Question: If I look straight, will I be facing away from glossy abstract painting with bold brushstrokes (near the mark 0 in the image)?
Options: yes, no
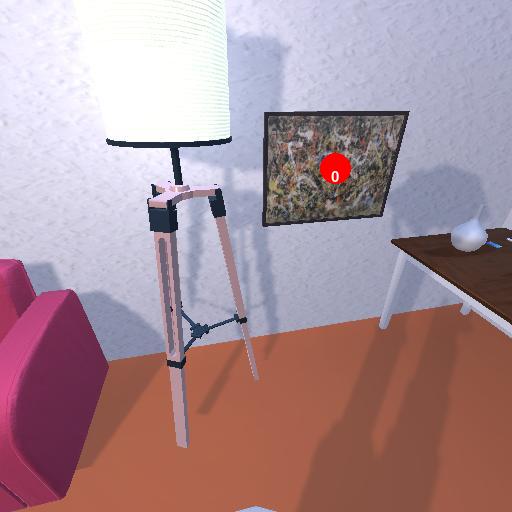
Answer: yes